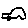
Label: car